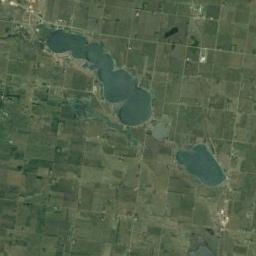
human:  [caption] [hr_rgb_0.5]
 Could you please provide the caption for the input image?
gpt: There are many roads around the lake .

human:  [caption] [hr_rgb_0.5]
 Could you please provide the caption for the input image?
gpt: The lake in the picture looks like a caterpillar .

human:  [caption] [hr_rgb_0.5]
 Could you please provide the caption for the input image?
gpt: The long, Light blue lake is surrounded by green and yellow-brown fields .

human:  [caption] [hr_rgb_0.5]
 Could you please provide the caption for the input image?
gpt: A big lake and a small lake lie in fields and villages and the water is green .

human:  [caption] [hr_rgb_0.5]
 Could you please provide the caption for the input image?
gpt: There are many green farmlands around the lakes .